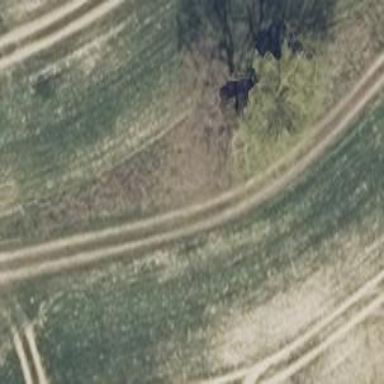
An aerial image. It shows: Grassy track with grade3 tracktype.